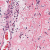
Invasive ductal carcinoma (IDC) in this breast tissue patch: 0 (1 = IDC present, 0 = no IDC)